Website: bh-photo
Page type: address-validator
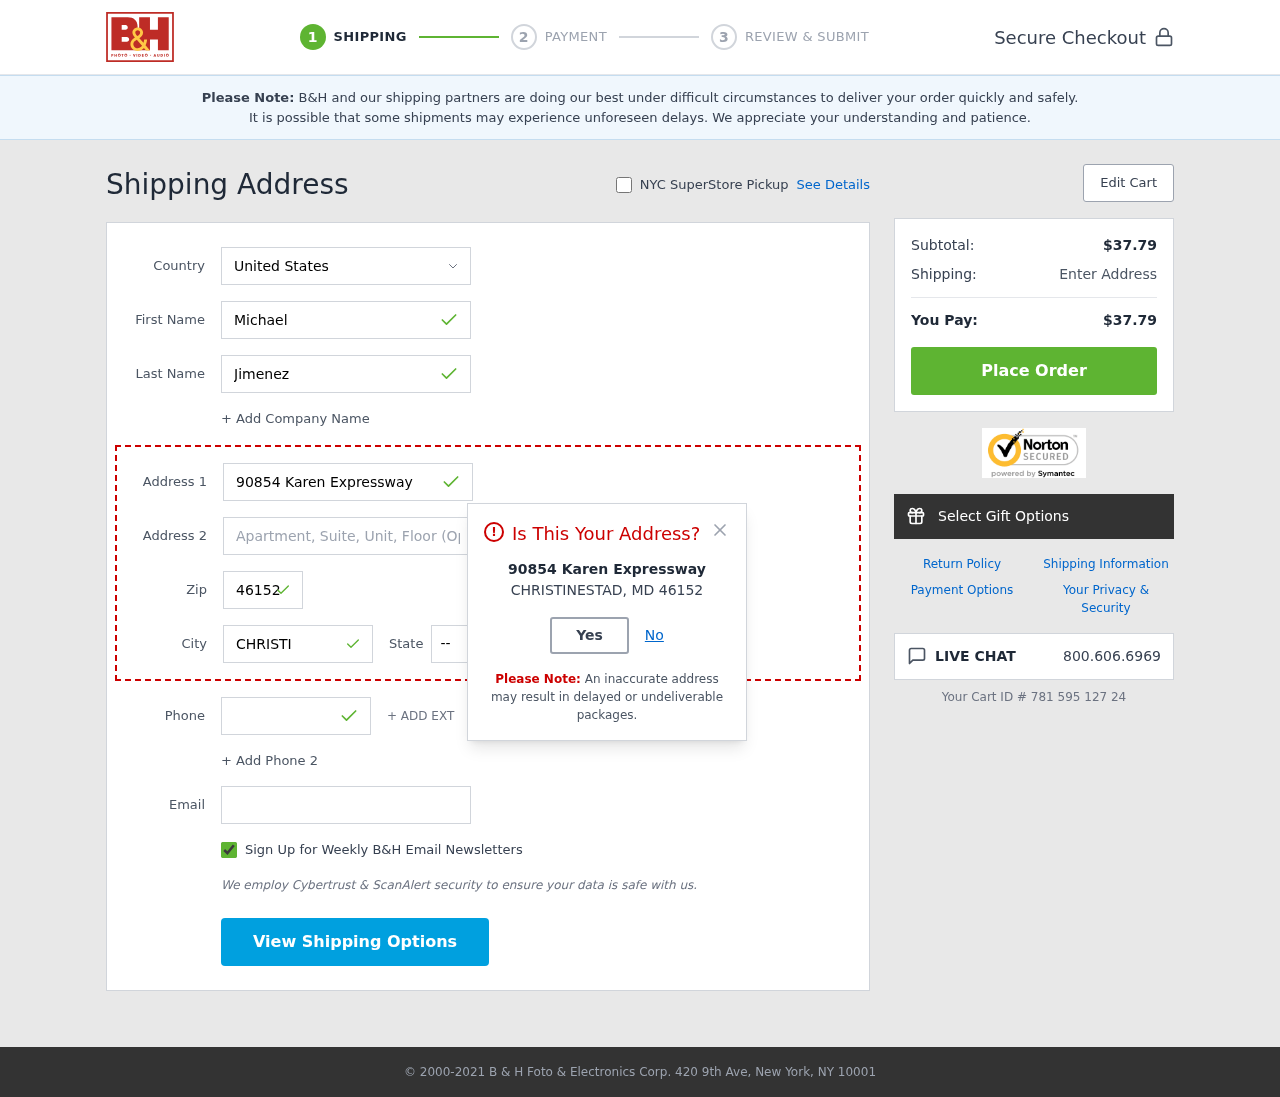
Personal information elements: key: PII_CITY
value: Christinestad
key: PII_COUNTRY
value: United States
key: PII_EMAIL
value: michael.jimenez@yahoo.com
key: PII_FIRSTNAME
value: Michael
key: PII_LASTNAME
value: Jimenez
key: PII_PHONE
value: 3388222884
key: PII_POSTCODE
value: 46152
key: PII_STATE_ABBR
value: MD
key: PII_STREET
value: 90854 Karen Expressway
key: PII_CITY_MODAL
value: CHRISTINESTAD
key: PII_POSTCODE_FULL
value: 46152
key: PII_POSTCODE_NUMERIC
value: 46152
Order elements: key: ORDER_SUBTOTAL
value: $37.79
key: ORDER_TOTAL
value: $37.79
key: ORDER_ID
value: Your Cart ID # 781 595 127 24